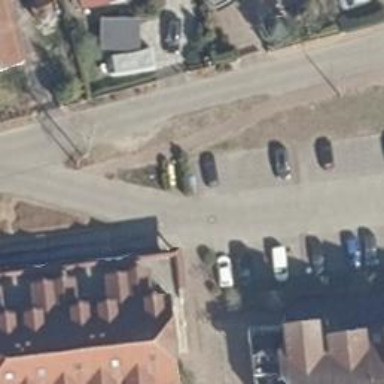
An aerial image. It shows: Living street.